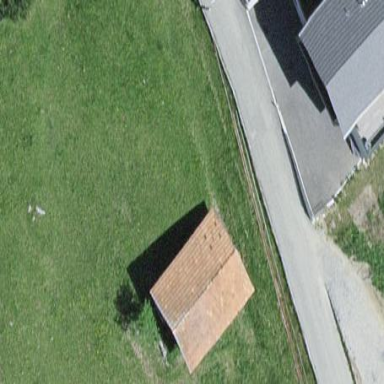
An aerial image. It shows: Stable building.